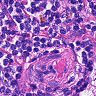
Metastatic tissue present: no